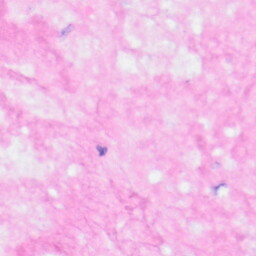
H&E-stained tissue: Kidney